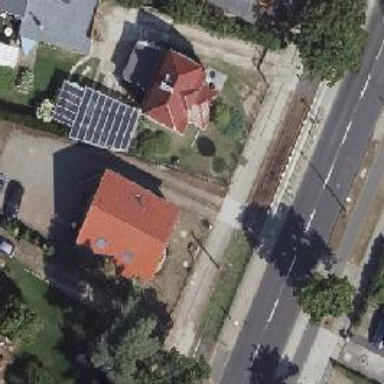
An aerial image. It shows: Tram level crossing on railway.